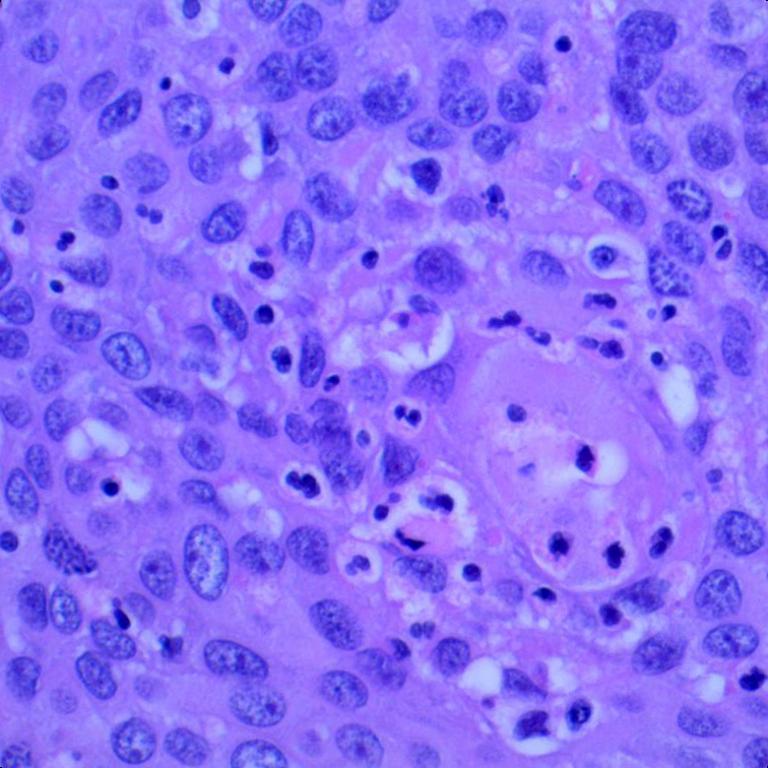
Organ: lung
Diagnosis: squamous carcinomas